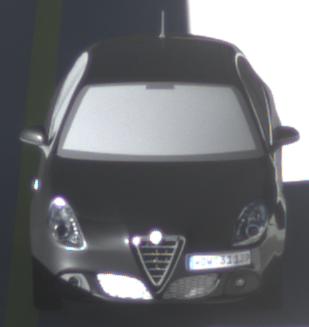
Make: Alfa Romeo
Model: Giulietta 1.4 TB 16V
Detailed model: Giulietta (940)
Model produced from: 2010/05
Model produced until: 2013/03
Doors: 5
Color: black
Road condition: dry road
Daytime: morning or afternoon
Contrast: high contrast